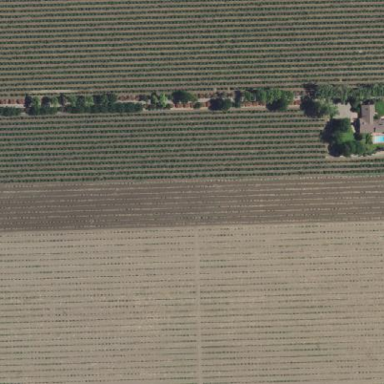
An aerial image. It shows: Orchard.